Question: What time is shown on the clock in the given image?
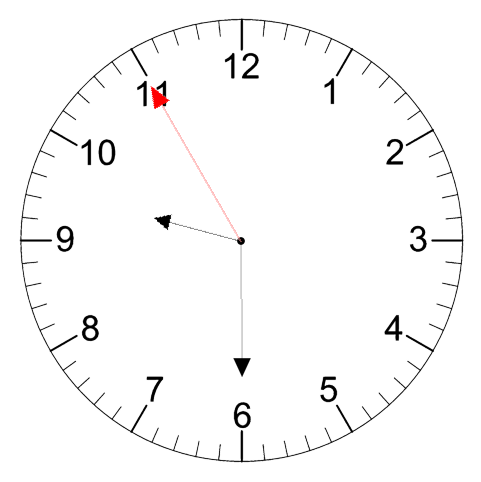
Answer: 09:29:55